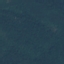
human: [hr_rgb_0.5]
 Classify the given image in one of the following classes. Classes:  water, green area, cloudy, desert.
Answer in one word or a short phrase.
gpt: green area